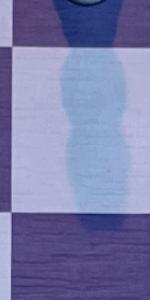
Label: Empty